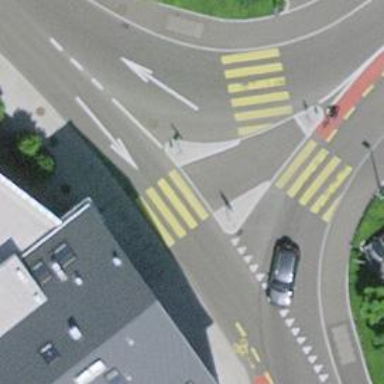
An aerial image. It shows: Footway that serves as traffic island.